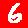
Digit: 6